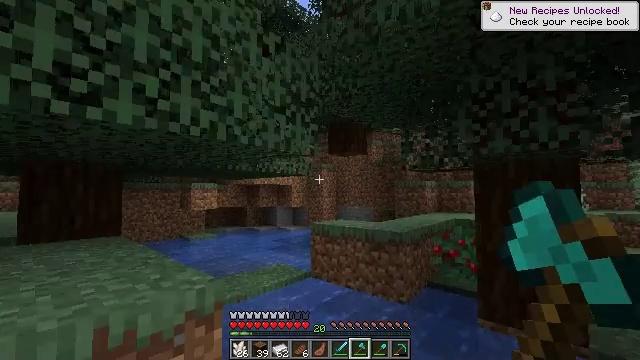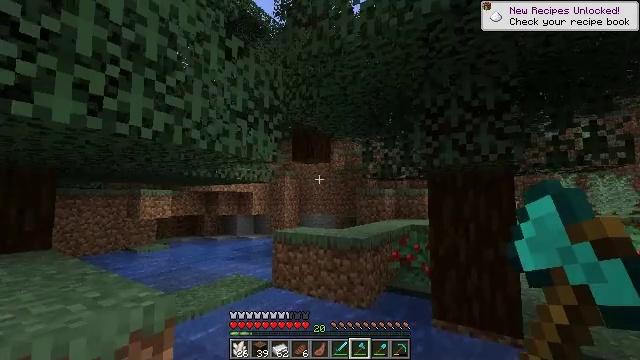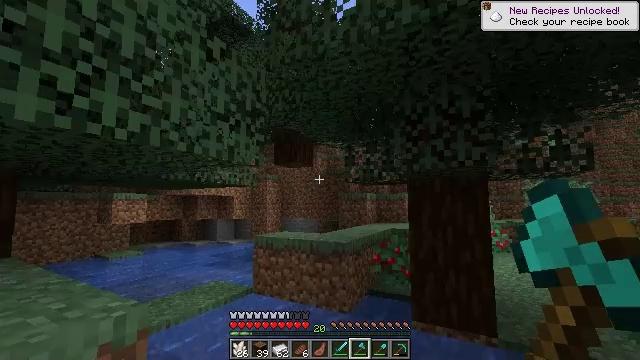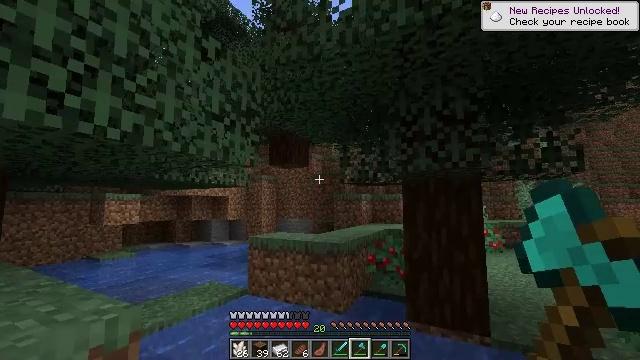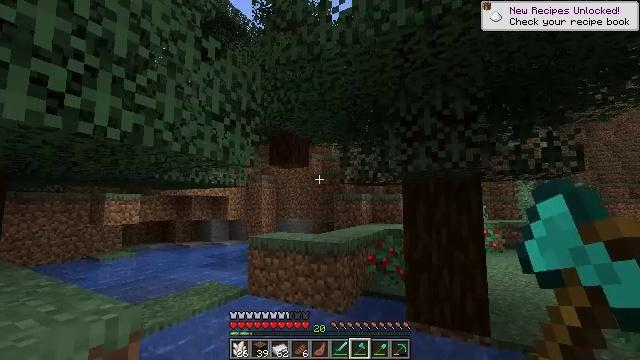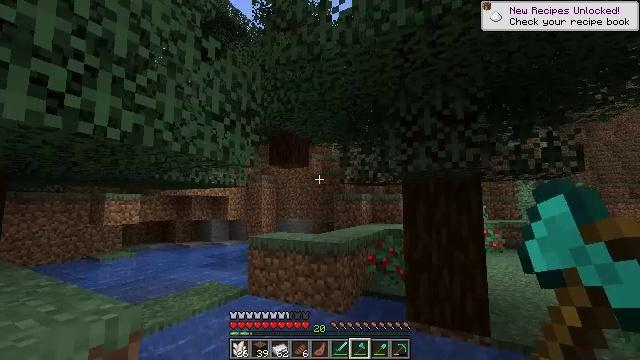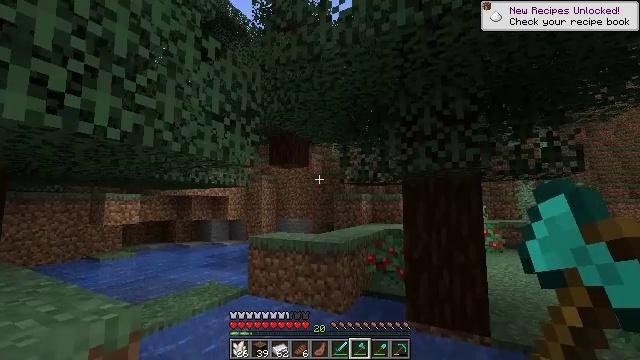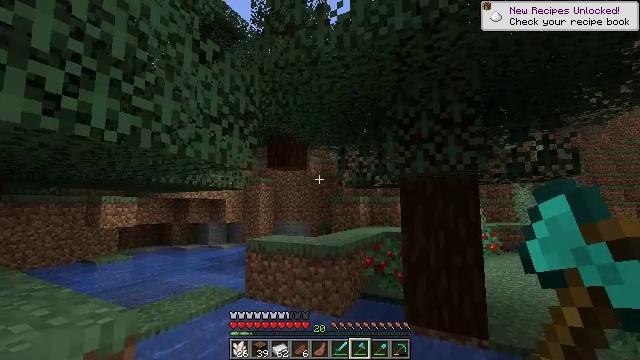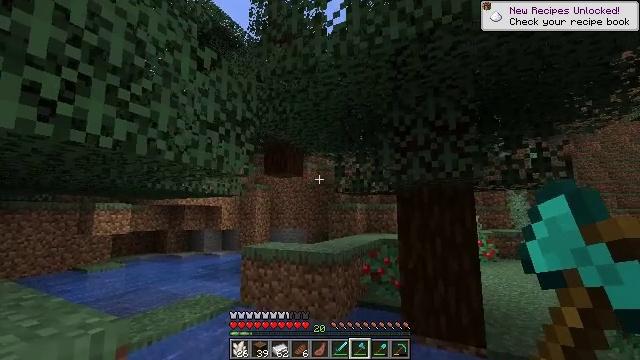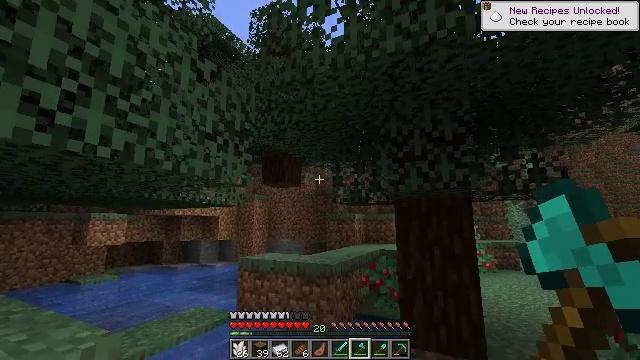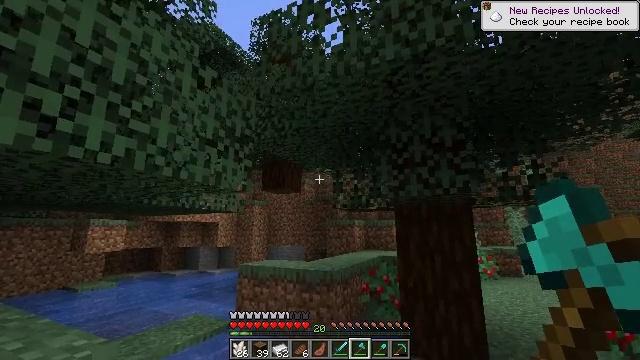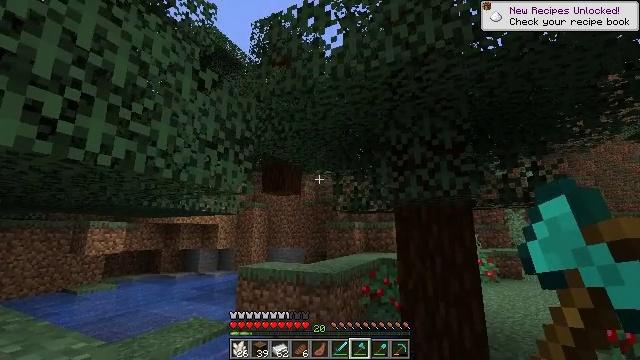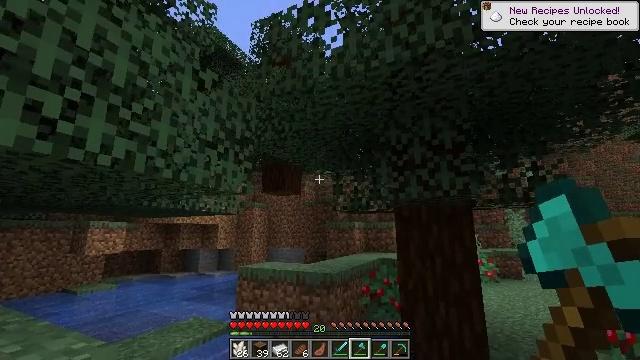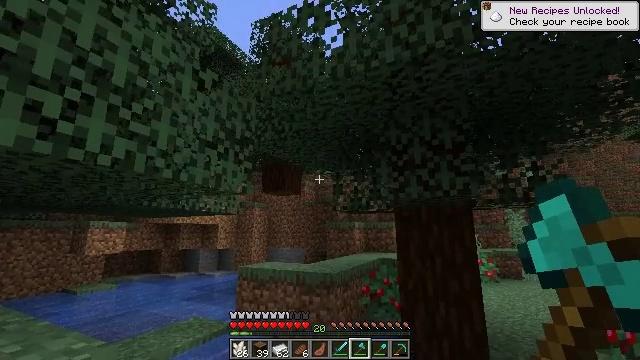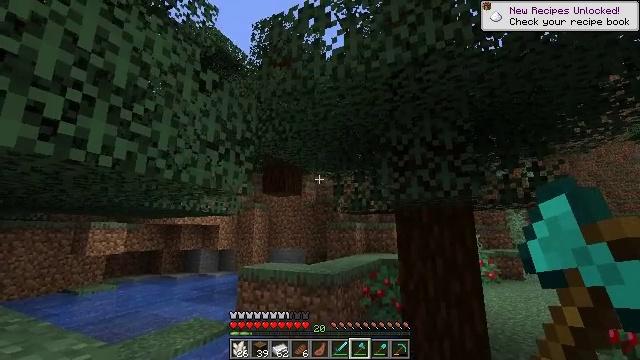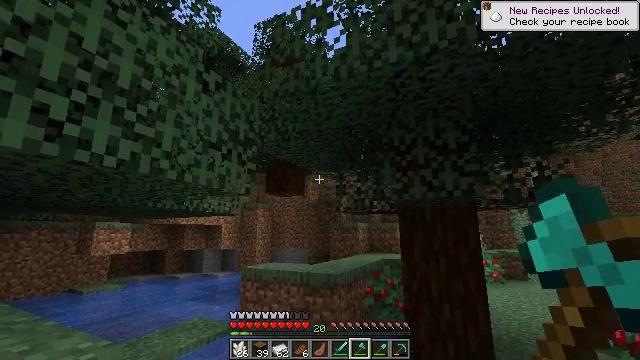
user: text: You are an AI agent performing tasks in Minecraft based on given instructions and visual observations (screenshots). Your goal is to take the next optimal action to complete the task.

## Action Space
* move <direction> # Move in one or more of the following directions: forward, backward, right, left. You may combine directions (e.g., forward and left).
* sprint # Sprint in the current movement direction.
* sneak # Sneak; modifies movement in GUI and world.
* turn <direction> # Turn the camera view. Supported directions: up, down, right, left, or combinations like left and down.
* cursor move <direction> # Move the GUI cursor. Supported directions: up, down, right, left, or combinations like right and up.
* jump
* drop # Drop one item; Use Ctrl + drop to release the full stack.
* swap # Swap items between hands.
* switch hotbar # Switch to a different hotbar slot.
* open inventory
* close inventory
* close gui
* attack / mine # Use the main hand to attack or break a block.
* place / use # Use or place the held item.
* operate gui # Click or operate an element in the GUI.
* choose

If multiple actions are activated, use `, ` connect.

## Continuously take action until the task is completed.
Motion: motion action
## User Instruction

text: Break the large fern to clear the space.
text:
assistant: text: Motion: turn right and up
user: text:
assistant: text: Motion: turn right
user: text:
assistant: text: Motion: turn right
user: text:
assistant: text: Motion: no_op
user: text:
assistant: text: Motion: no_op
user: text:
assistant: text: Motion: no_op
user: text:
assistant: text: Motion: no_op
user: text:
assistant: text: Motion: turn up
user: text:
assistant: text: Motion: turn up
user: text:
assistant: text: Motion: turn up
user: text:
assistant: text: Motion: no_op
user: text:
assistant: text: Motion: no_op
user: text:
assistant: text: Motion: no_op
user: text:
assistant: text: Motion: no_op
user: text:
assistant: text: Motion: no_op
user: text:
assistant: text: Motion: turn left
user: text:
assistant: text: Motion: turn left
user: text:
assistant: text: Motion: turn left
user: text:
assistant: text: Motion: turn left
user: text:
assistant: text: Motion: turn left
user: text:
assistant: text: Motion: turn left
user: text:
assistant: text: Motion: turn left and down
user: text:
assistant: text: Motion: turn left and down
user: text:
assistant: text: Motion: turn left and down
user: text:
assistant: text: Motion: turn left and down
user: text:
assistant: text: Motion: turn left and down
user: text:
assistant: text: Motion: no_op
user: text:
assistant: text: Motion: no_op
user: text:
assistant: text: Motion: no_op
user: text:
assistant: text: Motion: move forward, turn left